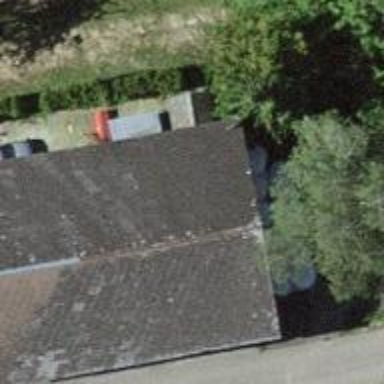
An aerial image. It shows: Barn.